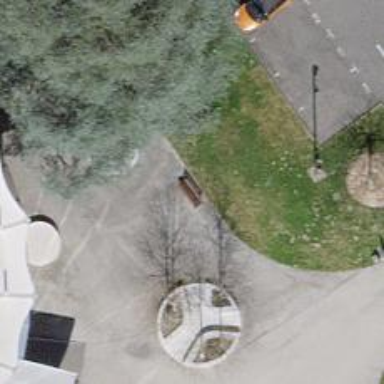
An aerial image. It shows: Bench for seating.